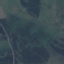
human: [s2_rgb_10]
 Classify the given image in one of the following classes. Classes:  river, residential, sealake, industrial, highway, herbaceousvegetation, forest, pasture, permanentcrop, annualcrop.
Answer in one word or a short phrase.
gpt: HerbaceousVegetation